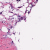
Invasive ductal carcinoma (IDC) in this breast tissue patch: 0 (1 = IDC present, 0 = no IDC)